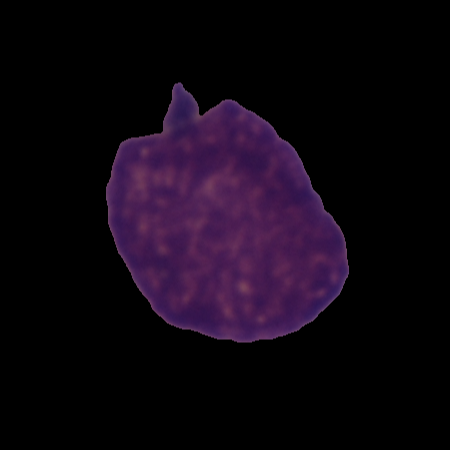
Label: cancer